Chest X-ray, AP view. Patient: 60 years old, sex M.
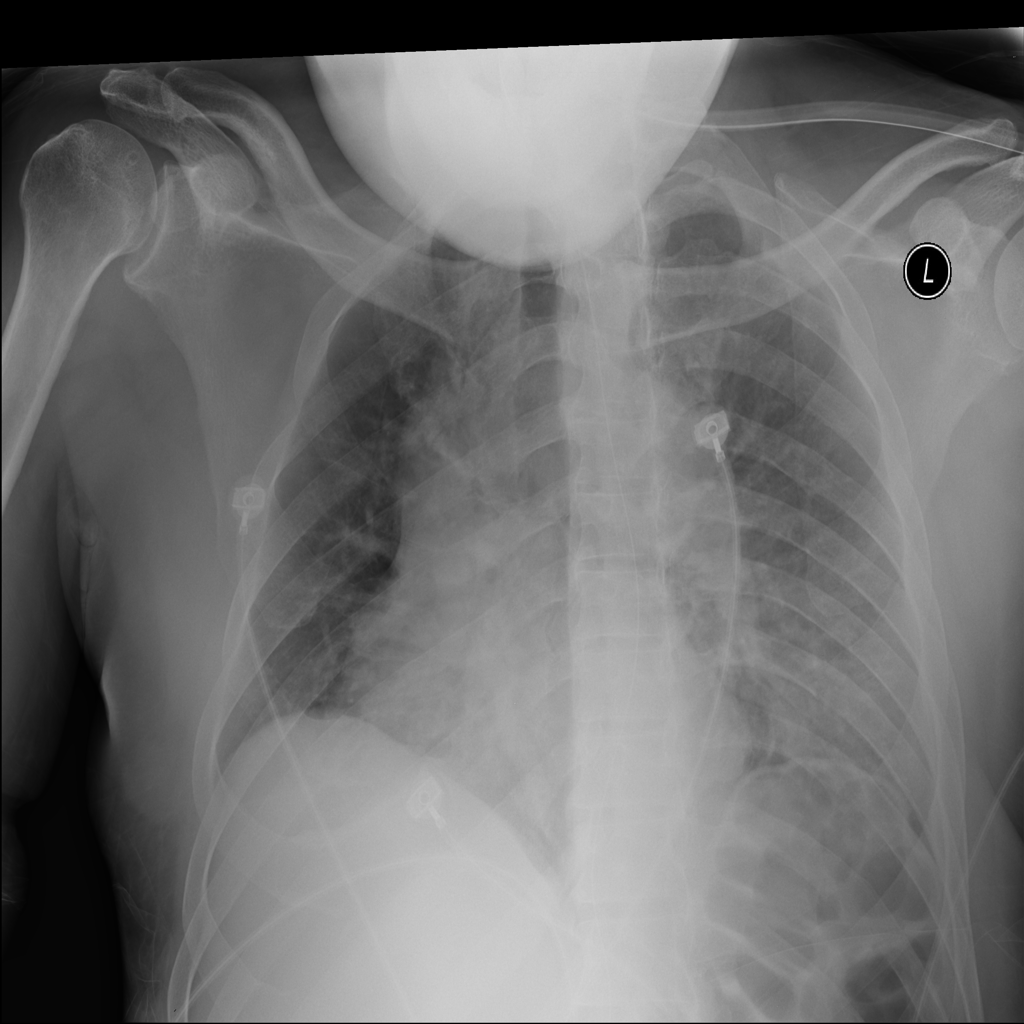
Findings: No Finding